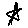
Label: star